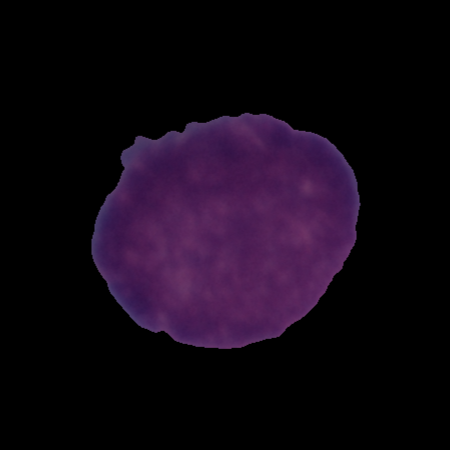
Label: cancer